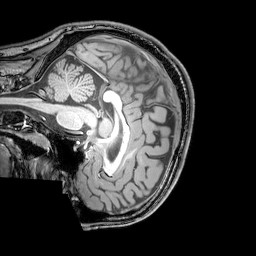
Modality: T1w
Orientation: sagittal
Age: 24
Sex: male
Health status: healthy
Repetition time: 0.081 s
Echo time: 0.037 s